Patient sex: M
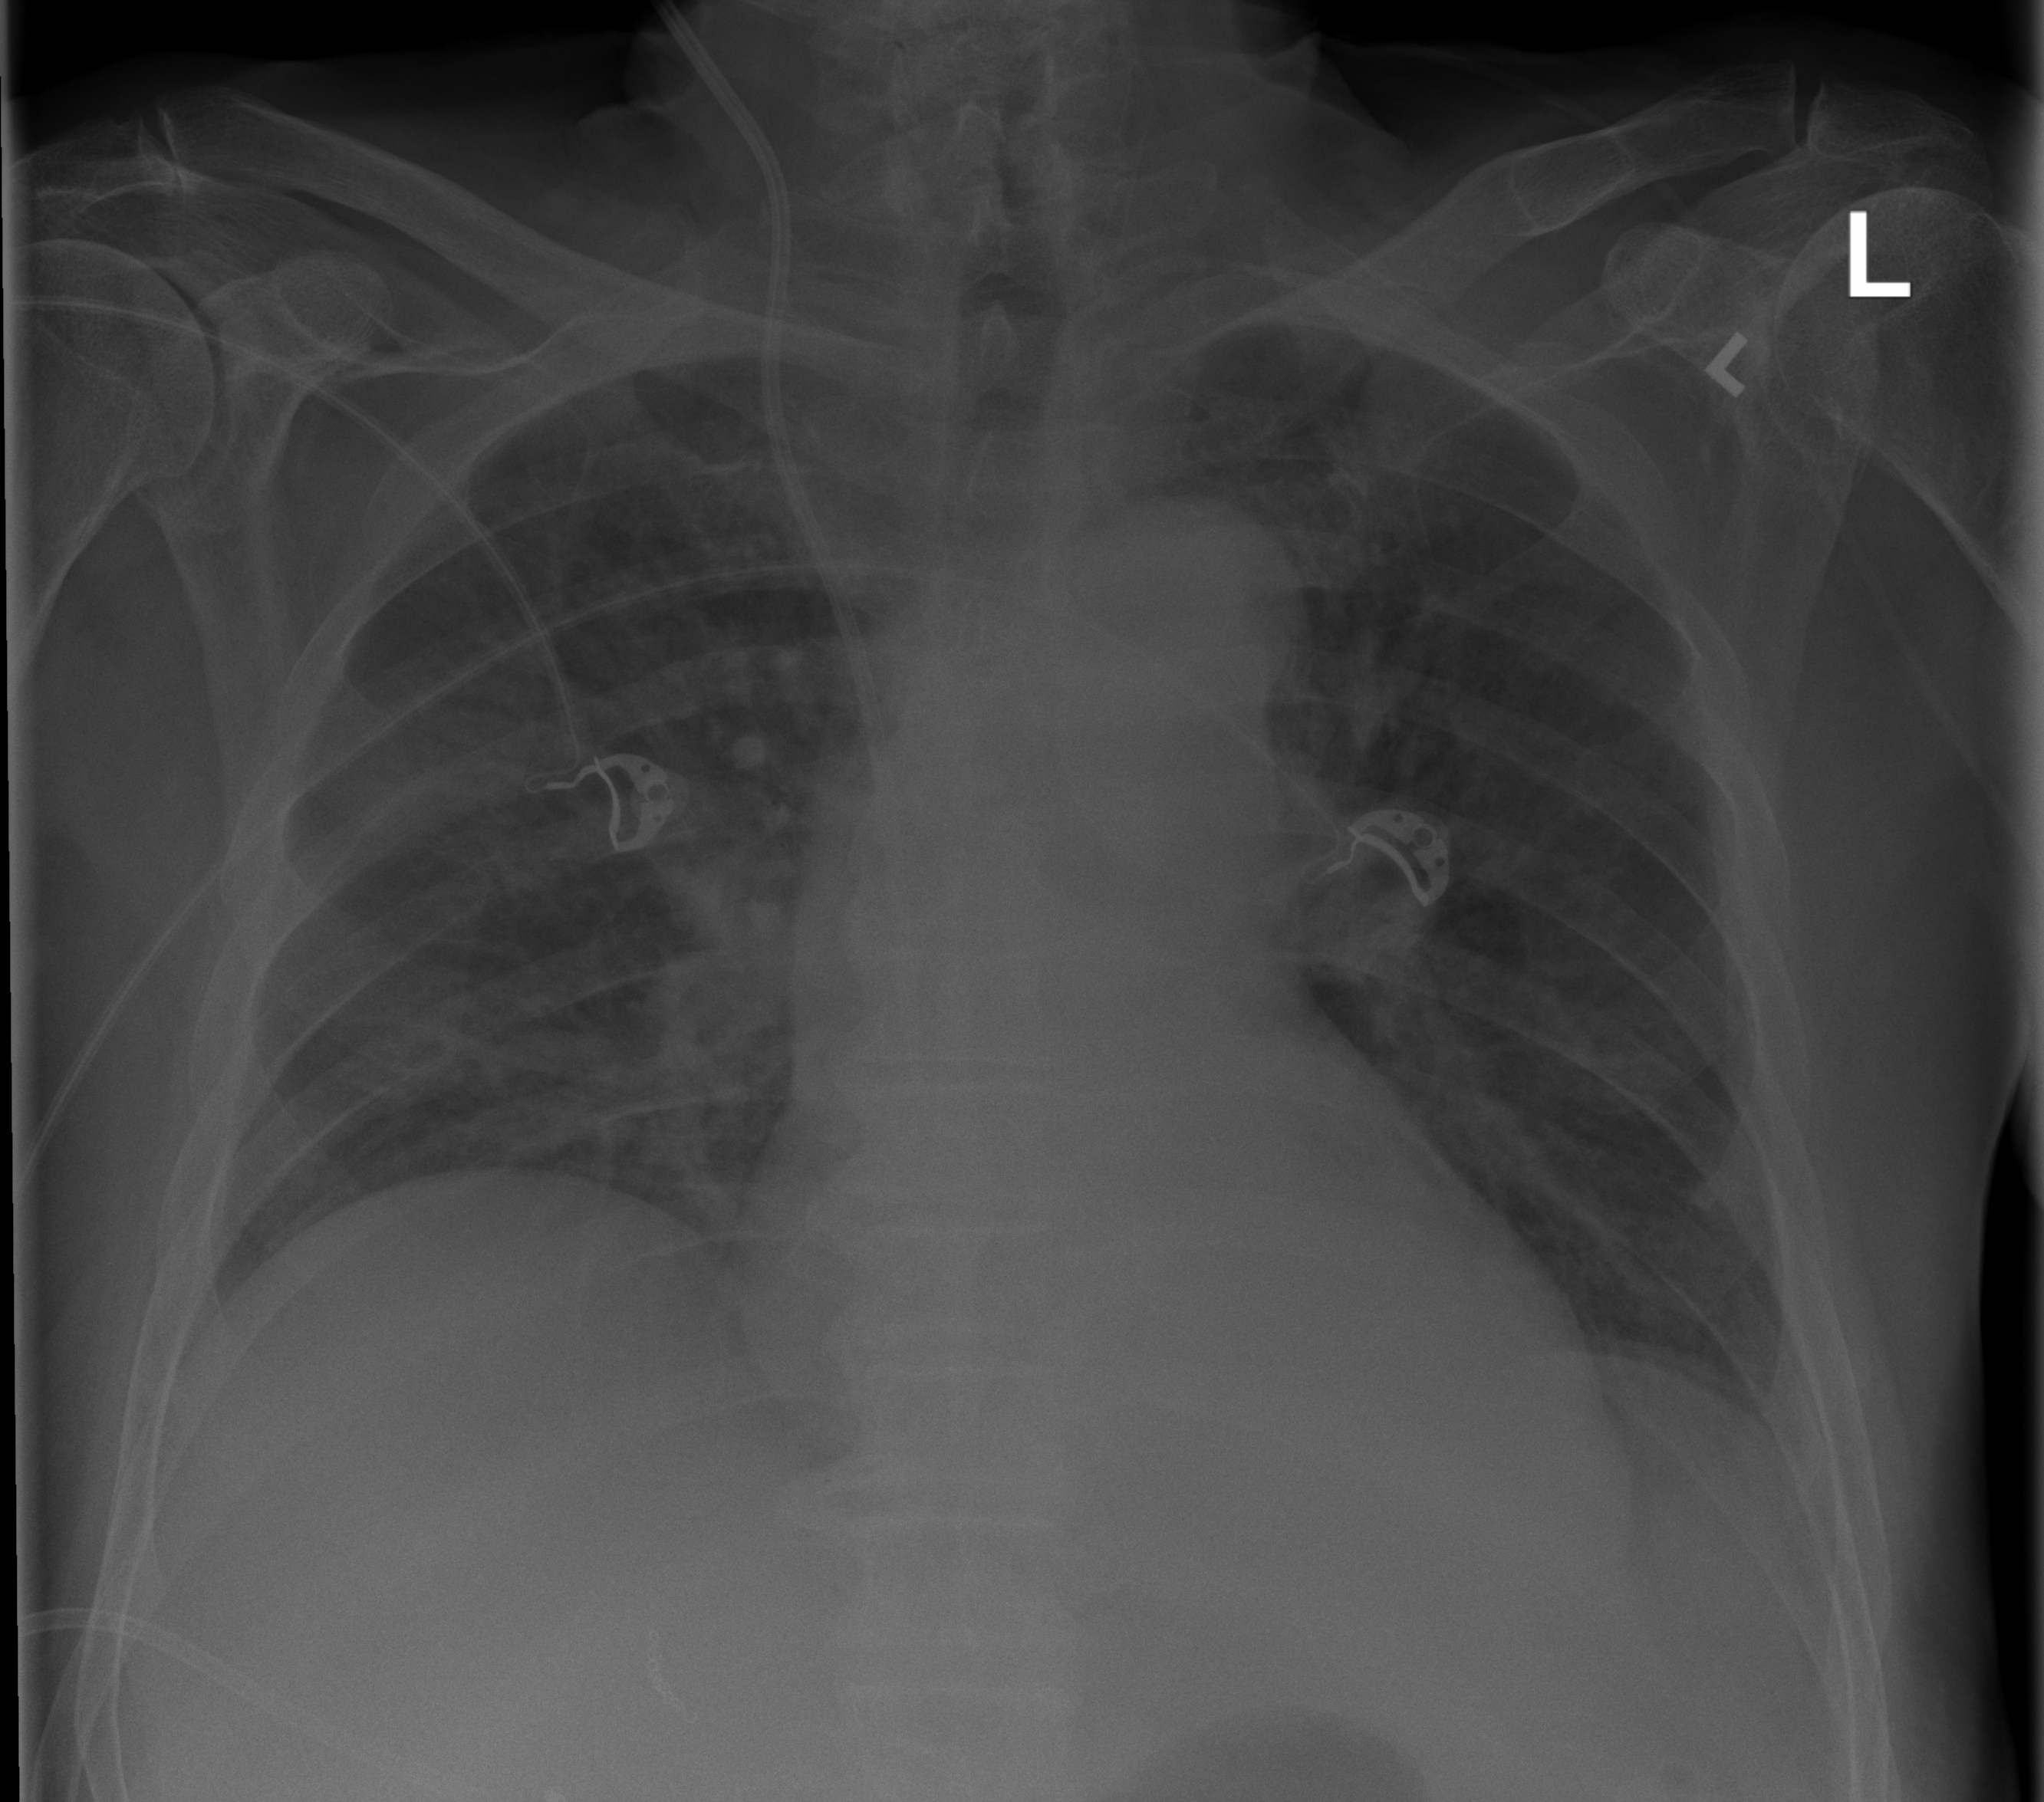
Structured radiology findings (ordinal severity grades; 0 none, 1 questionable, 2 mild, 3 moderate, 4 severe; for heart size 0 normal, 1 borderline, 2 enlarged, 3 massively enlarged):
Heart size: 0
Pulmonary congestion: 2
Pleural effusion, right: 0
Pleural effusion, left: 2
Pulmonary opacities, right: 2
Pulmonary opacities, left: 0
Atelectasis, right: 2
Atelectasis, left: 2